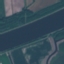
Land use / land cover class: River